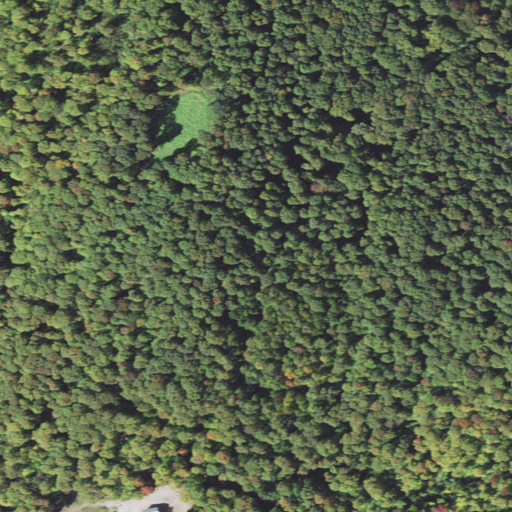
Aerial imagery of mountain in Vermont named Galusha Hill containing deciduous forest, mixed forest, grassland, open development, and shrub